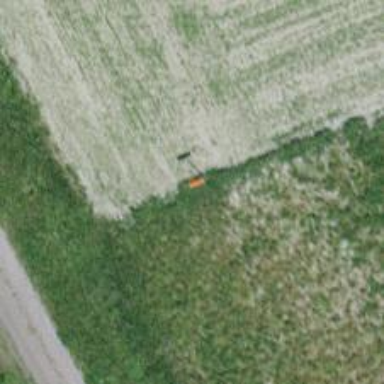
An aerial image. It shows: View of pole with roofed pipeline marker.